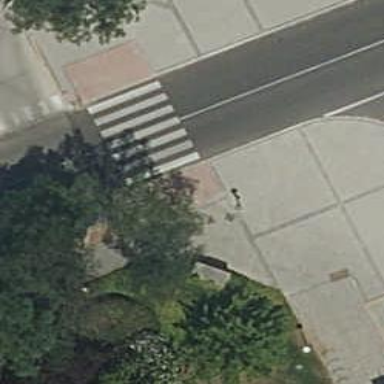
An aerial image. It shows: Uncontrolled zebra crossing on the road.